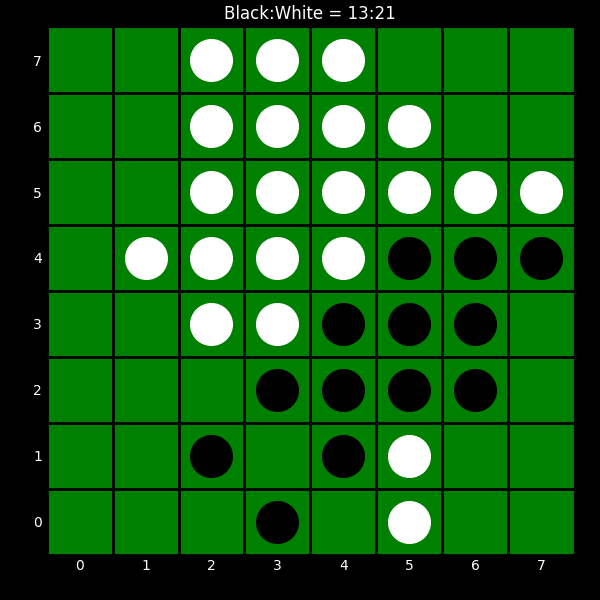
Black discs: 13
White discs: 21